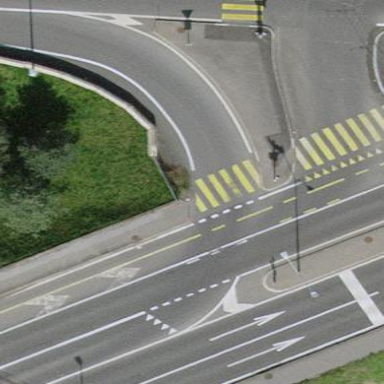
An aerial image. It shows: Kerb with raised edge.